Question: So, i have somes progress bars like :
'''
<div id="lifeBar-holder">
<div id="lifeBar"></div>
</div>
<div id="discretionBar-holder">
<div id="discretionBar"></div>
</div>
'''
And this CSS :
'''
#lifeBar-holder{width:200px;height:15px;background:grey; position:absolute; top:20px; left:30px;}
#lifeBar{width:0;height:100%;background:green;}
#discretionBar-holder{width:200px;height:15px;background:grey; position:absolute; top:40px; left:30px;}
#discretionBar{width:0;height:100%;background:blue;}
'''
Here you have the <URL>
I want a way to add a text on each progress bar and a label, i need for example :

I'm not very good using HTML and CSS.... thanks ! :)
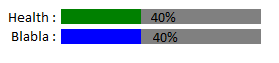
Answer: The modified HTML
'''
<div id="lifeBar-holder">
<div id="lifeBar" style="width:40%"></div>
<div class="loadNumber">40%</div>
</div>
<div id="discretionBar-holder">
<div id="discretionBar" style="width:70%"></div>
<div class="loadNumber">70%</div>
</div>
'''
Modified CSS
'''
#lifeBar-holder{width:200px;height:15px;background:grey; position:absolute; top:20px; left:30px;position:relative;}
#lifeBar{width:0;height:100%;background:green;}
#discretionBar-holder{width:200px;height:15px;background:grey; position:absolute; top:40px; left:30px; position:relative;}
#discretionBar{width:0;height:100%;background:blue;}
.loadNumber {
position:absolute;
z-index:10;
top:0;
left:0;
width:100%;
text-align:center;
}
'''
See
<URL>
<URL>
The idea is you add an extra div into the bar, and you position it in the top left of the parent element and set the width to 100% of parent element. you have to set position of parent element to relative for it to work, Set z-index greater than 0 to make it float over top of everything else. Set width to 100% of parent element and align text to center.